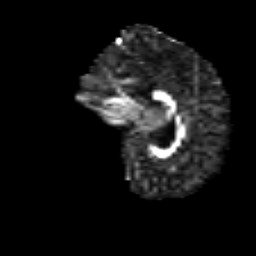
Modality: FA
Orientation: sagittal
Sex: male
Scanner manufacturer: siemens
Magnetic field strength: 3 T
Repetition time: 5 s
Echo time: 0.071 s